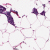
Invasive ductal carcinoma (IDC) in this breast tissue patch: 0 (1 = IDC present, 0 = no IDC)